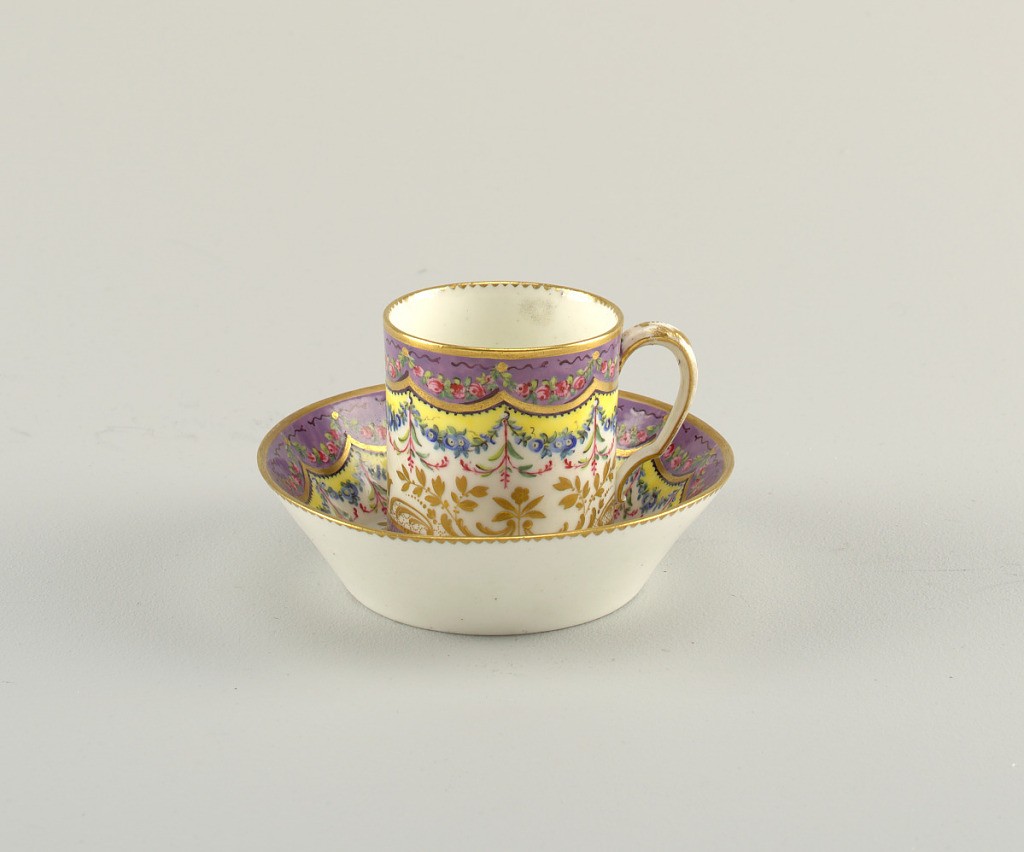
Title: Cup and Saucer
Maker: Sèvres Porcelain Manufactory, French, established 1756
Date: ca. 1780
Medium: soft paste porcelain, vitreous enamel, gold
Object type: cup and saucer
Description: A porcelain cup and saucer with floral pattern in gilding.